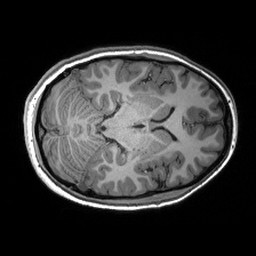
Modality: T1w
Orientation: axial
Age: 21
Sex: female
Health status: healthy
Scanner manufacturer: siemens
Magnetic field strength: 3 T
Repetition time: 2.53 s
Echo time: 0.00288 s